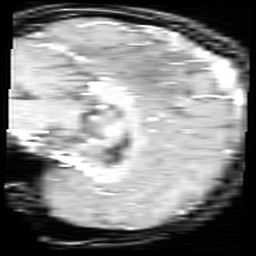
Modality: inplaneT1
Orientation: sagittal
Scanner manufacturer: ge
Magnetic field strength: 3 T
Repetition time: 0.2 s
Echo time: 0.0036 s